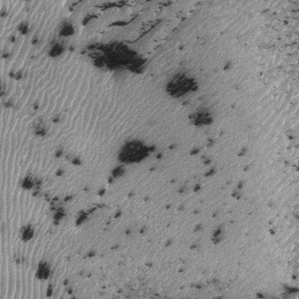
Label: frost